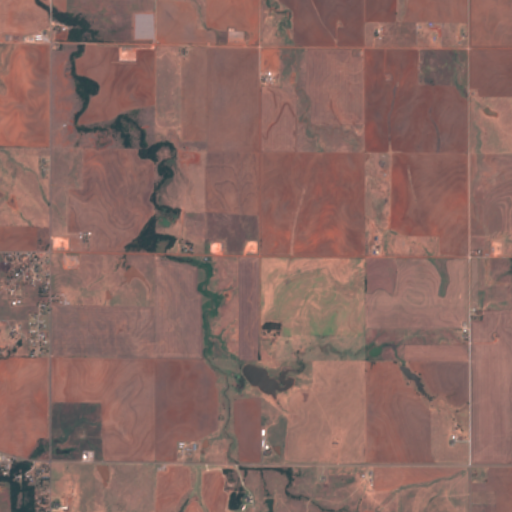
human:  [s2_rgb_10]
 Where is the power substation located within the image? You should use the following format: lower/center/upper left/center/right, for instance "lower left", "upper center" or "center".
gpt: The power substation is located in the lower left of the image.
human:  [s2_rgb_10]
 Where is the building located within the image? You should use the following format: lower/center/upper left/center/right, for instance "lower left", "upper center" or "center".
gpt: The building is located in the lower left of the image.
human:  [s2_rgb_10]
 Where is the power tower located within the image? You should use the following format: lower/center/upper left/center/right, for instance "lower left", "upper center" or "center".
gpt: There is no power tower in the image.